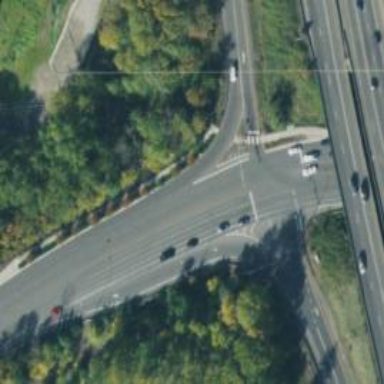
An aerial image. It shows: Footway that serves as traffic island.